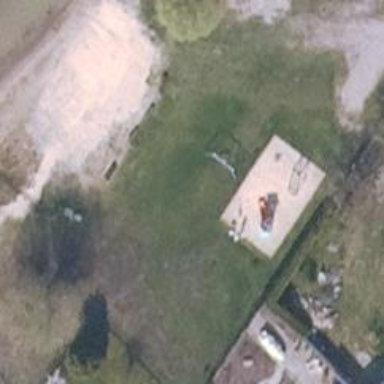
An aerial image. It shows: Playground with basket swing.